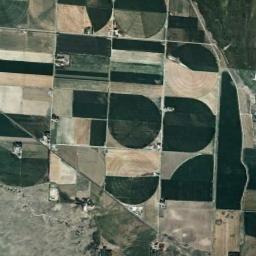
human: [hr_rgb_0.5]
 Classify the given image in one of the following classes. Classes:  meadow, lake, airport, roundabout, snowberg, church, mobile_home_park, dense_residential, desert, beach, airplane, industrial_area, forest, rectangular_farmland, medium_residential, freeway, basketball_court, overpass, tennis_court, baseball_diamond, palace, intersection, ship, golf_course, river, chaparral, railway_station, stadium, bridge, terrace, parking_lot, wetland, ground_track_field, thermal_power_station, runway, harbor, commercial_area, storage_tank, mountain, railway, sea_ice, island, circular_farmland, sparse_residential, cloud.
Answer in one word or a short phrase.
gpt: circular_farmland